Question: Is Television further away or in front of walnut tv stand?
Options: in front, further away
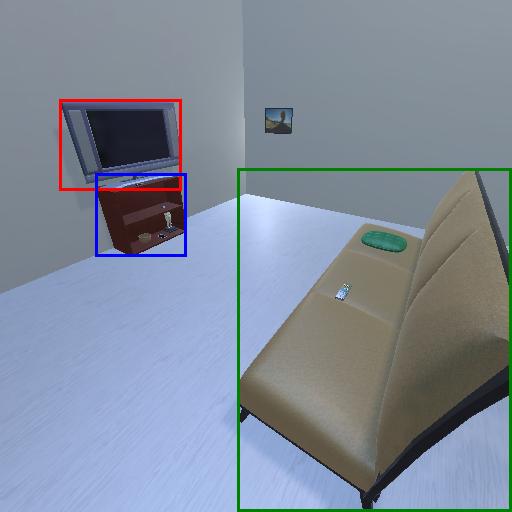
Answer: in front